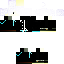
A female skeleton skin with dark skin, wearing brown helmet dressed in a black robe top and black pants, featuring a closed mouth.